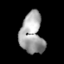
Tissue: lung
Cell type: T cells
Senescence score: 0.208
Nuclear area (px): 929
Mean DAPI intensity: 162.164